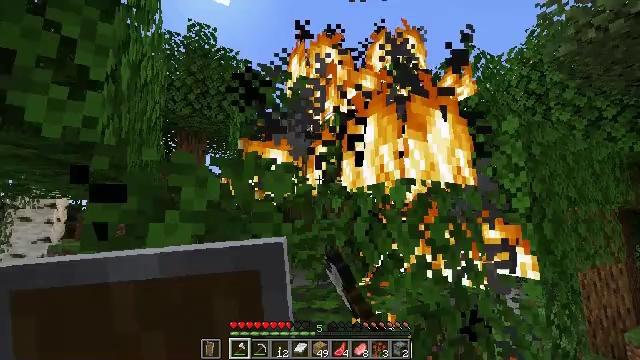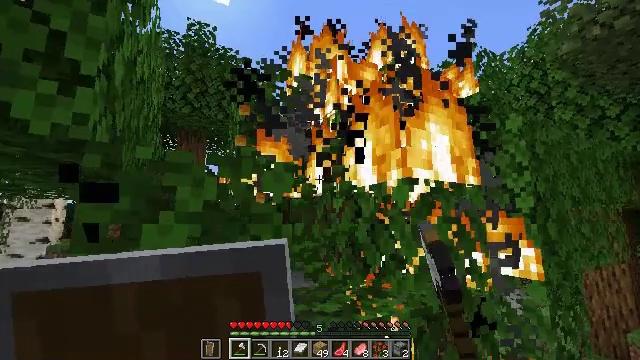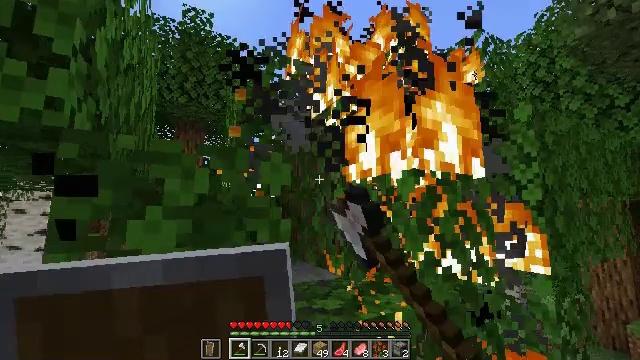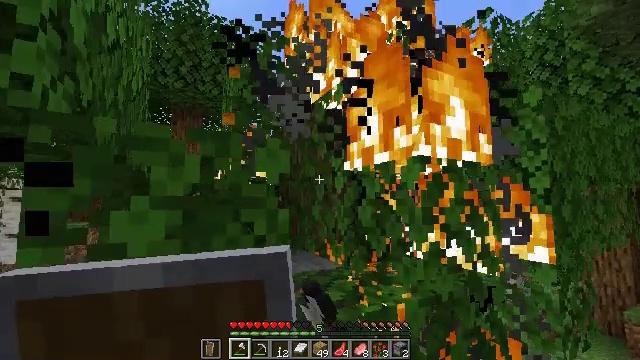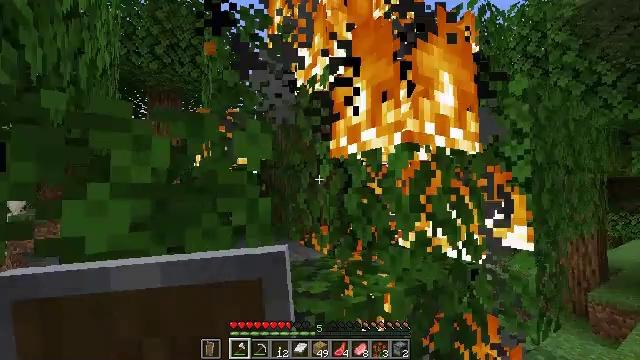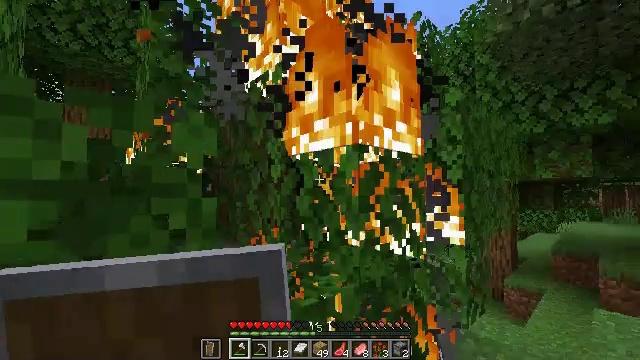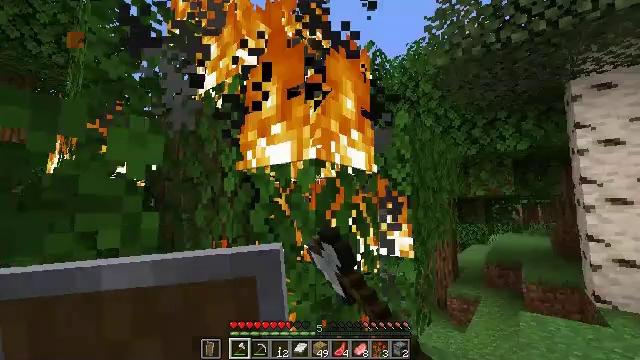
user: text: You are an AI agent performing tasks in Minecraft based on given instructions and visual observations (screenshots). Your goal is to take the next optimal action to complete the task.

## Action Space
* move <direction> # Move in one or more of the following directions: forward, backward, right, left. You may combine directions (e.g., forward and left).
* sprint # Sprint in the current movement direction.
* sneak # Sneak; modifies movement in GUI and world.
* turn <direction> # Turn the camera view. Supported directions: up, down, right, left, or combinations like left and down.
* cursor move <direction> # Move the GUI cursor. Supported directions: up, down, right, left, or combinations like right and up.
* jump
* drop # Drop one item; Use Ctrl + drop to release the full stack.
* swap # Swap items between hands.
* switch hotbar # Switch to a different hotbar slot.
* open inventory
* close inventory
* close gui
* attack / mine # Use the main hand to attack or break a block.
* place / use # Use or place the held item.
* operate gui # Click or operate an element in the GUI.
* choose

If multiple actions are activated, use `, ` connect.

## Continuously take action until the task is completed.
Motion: motion action
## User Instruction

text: Put out the fire.
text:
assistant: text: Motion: move forward, attack / mine
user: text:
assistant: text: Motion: move forward, turn down, attack / mine
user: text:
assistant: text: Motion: turn down, attack / mine
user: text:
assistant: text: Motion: turn right and down, attack / mine
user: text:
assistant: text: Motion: turn right, attack / mine
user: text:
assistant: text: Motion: turn right and up, attack / mine
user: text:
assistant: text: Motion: attack / mine